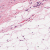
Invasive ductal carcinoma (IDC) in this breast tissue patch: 0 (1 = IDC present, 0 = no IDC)